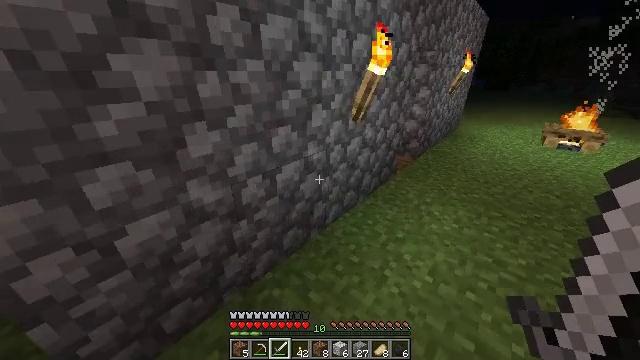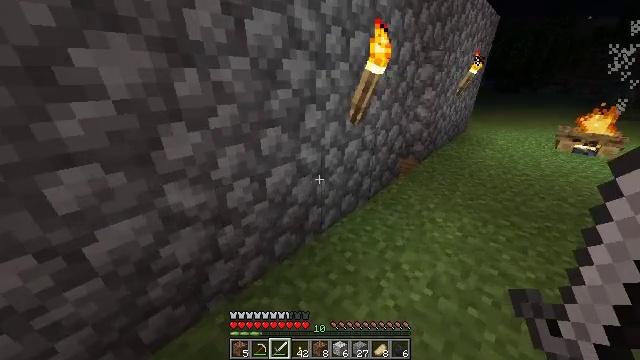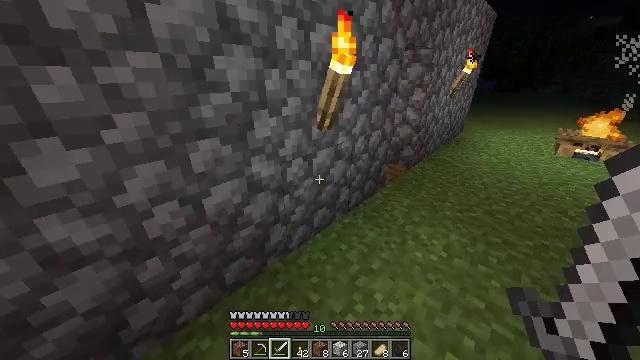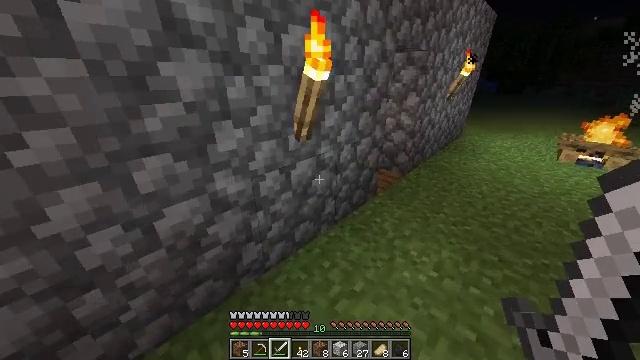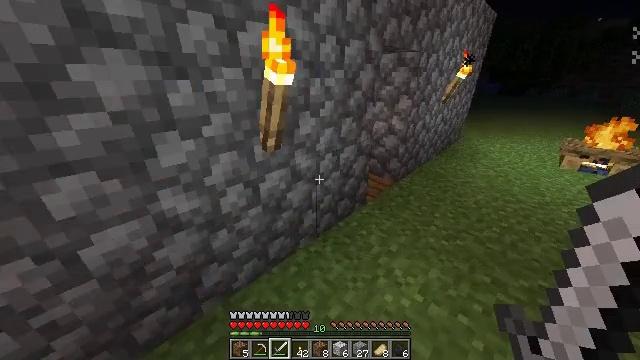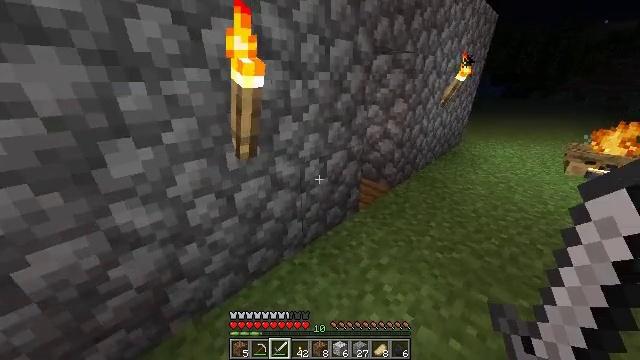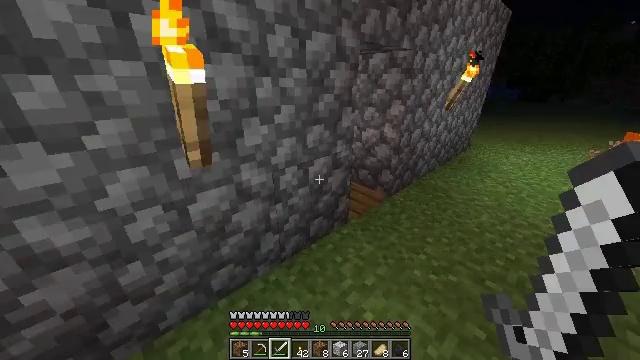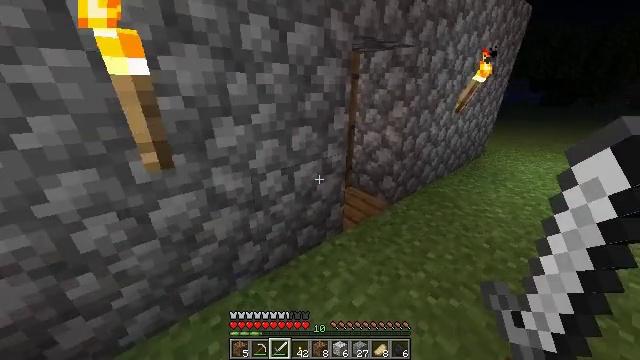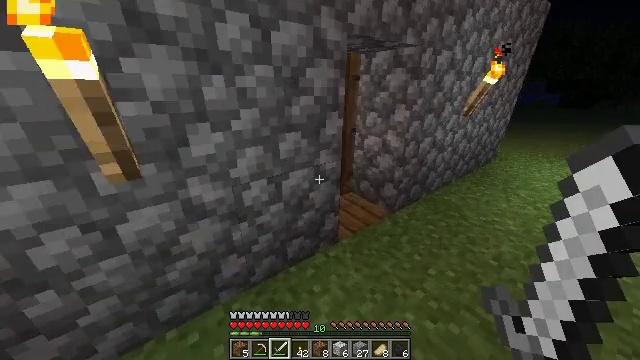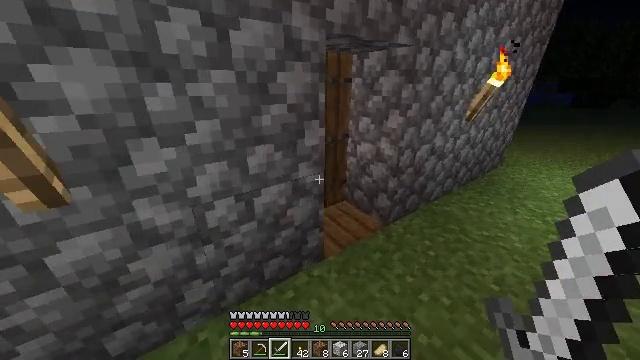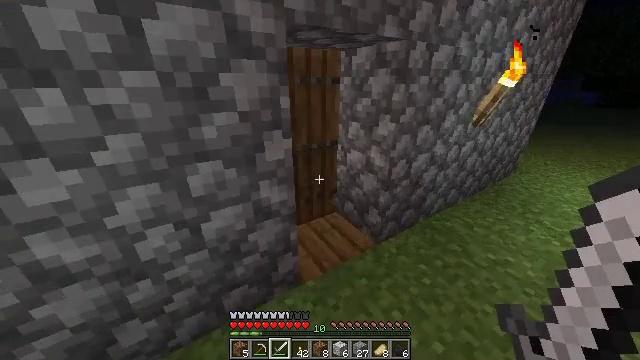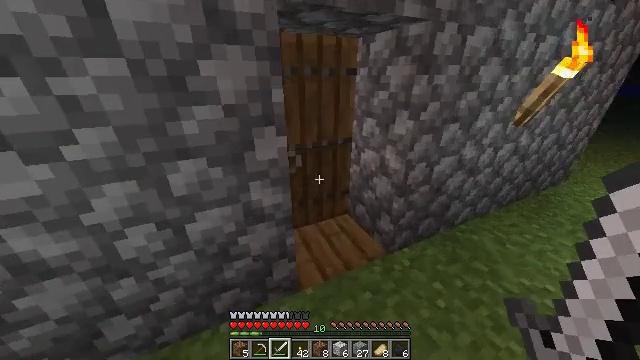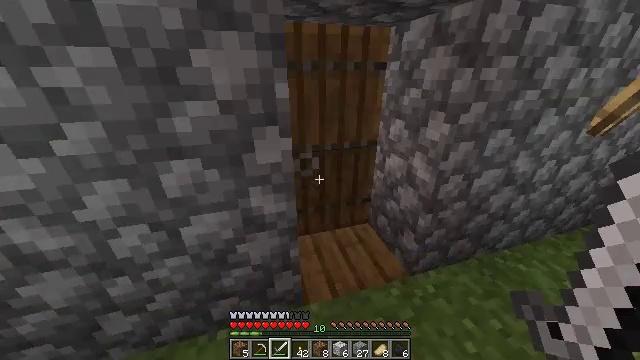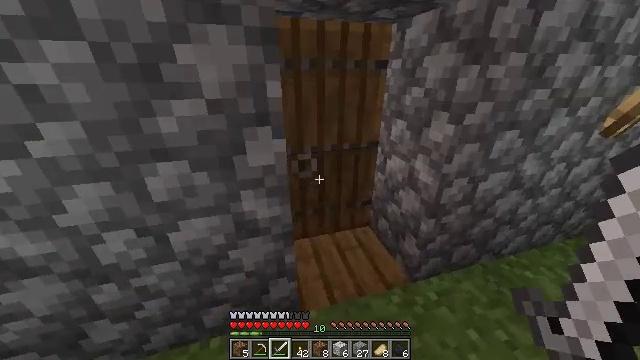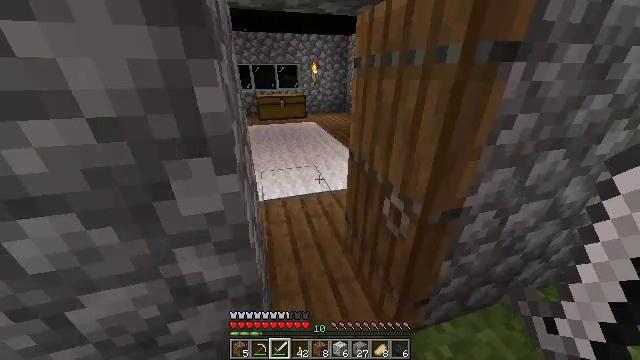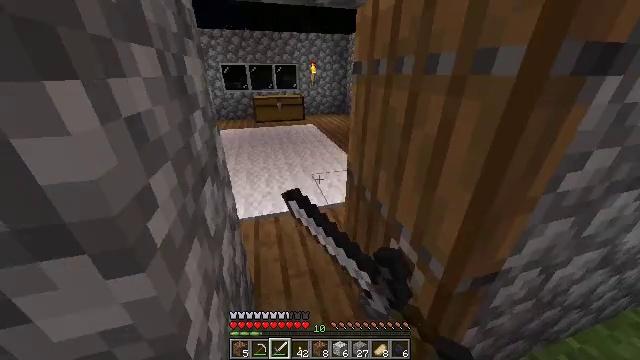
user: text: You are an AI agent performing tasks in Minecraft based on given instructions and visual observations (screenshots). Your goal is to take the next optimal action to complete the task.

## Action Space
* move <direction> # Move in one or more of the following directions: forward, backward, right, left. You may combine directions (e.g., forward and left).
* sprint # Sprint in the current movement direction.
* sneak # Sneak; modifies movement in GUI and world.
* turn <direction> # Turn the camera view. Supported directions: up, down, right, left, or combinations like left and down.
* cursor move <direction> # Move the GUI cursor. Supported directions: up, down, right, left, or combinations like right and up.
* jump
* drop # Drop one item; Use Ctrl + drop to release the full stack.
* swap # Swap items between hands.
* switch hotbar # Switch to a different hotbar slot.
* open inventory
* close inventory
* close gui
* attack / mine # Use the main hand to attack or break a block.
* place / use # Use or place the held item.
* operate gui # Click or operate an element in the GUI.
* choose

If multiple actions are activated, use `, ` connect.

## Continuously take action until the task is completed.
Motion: motion action
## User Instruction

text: Open the crafting table and craft a clock.
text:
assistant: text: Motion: move forward and move right, sprint, turn left
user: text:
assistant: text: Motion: move forward and move right, sprint
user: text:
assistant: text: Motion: move forward and move right, sprint
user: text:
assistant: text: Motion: move forward and move right, sprint
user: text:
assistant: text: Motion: move forward and move right, sprint
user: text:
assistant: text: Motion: move forward and move right, sprint, turn left
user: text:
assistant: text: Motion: move forward and move right, sprint, turn left
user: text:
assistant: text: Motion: move forward and move right, sprint, turn left
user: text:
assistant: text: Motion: move forward and move right, sprint, turn left
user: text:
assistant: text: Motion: move forward and move right, sprint, turn left
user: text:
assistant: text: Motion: move forward and move right, sprint, turn left and down
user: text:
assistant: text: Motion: move forward, sprint, turn left
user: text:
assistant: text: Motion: move forward, sprint
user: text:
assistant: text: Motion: move forward, sprint, use / place
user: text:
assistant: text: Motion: move forward, use / place
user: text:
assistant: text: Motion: move forward, use / place
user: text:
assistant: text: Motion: move forward
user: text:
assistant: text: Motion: move forward
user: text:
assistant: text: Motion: move forward
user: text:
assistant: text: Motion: move forward
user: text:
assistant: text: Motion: move forward
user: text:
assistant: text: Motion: move forward
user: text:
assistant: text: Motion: move forward
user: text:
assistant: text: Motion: move forward and move left, turn right and down
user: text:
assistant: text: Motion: move forward and move left, turn right and down
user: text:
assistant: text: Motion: move forward and move left, turn right and down
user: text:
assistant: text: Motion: move left, turn right
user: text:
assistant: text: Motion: move back and move left, turn right and up
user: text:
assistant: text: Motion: move back, turn right and up
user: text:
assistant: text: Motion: move back, turn right and up